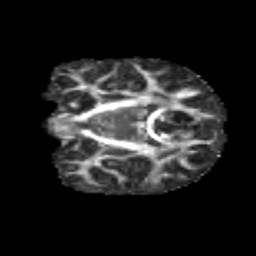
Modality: FA
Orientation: coronal
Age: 9
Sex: male
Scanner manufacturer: siemens
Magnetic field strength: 3 T
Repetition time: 3.8 s
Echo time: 0.07 s